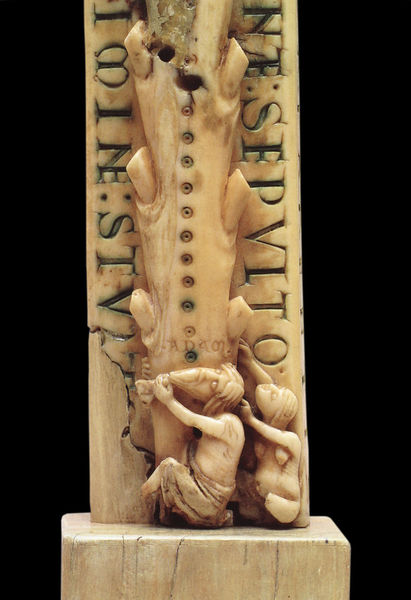
Titel: The Cloisters Cross (Klosterkreuz) , Kreuz aus Bury St. Edmunds
Institution: New York, The Metropolitan Museum of  Art
Schlagwörter: baum, mann, frau, marmor, bart, sockel, figur, sitzend, relief, schrift, tafel, inschrift, plastik, foto, punkte, adam, eva, antike, buchstabe, kreise, baum der erkenntnis, längs, elfenbein, latein, stele, stammbaum, lebensbaum, stehle